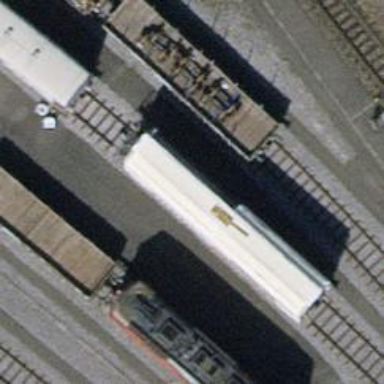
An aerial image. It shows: Single track railway in yard.